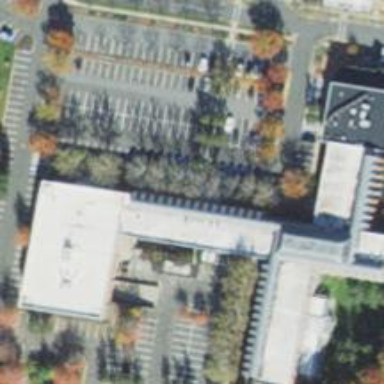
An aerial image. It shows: Parking space.